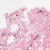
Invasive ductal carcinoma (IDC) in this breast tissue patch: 0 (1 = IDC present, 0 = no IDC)